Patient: sex F, age 73
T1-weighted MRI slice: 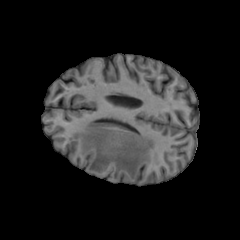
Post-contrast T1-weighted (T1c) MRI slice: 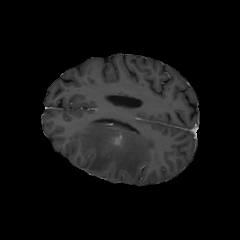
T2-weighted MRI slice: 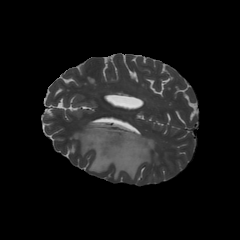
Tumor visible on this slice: yes
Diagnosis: Glioblastoma, IDH-wildtype
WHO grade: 4